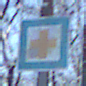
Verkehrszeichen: ErsteHilfe
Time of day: MorningAfternoon
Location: Outdoor (Nature)
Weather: Clear
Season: Winter
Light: Natural